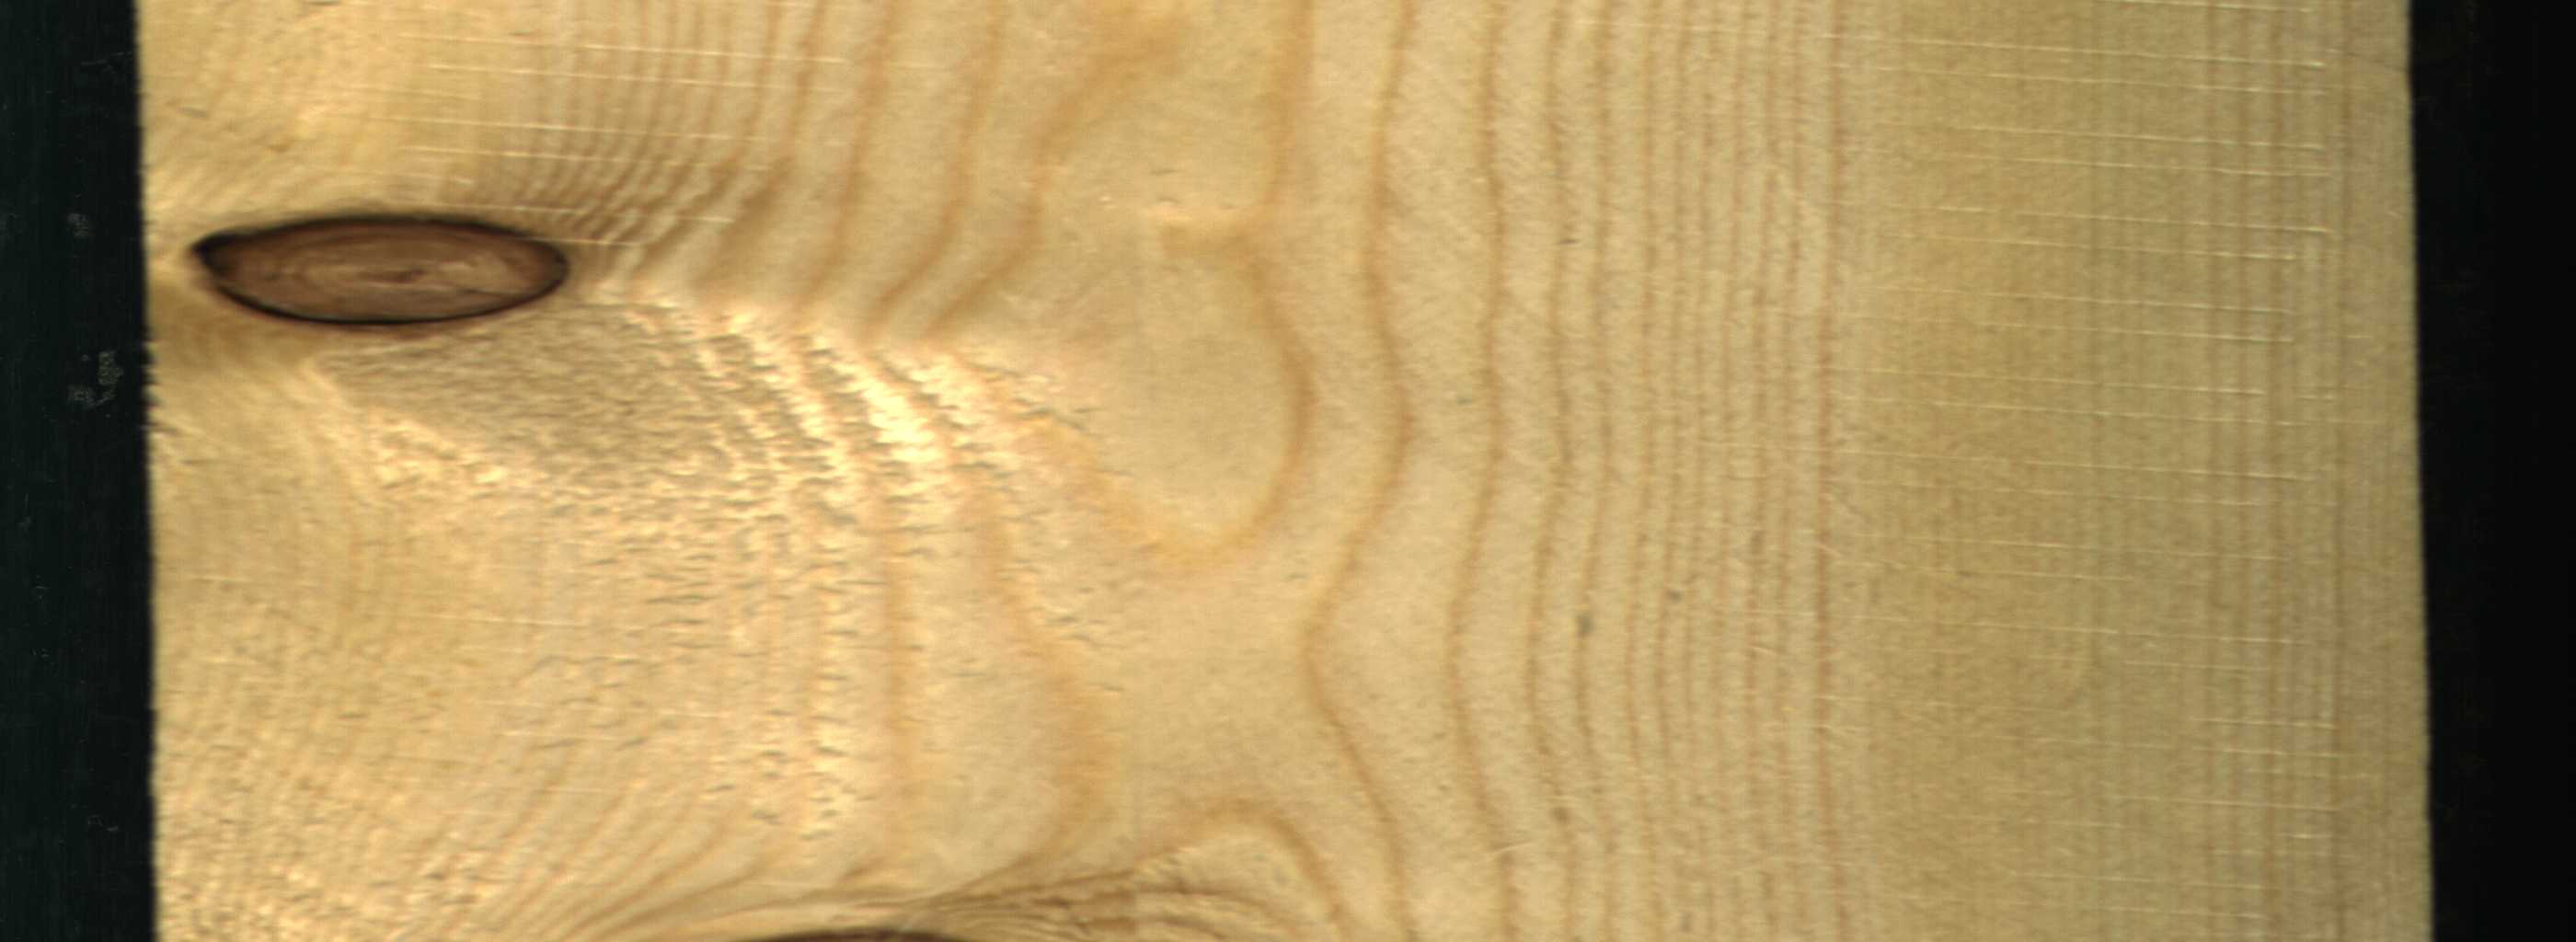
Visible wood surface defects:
Dead_Knot
Dead_Knot